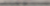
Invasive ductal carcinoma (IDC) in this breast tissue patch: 0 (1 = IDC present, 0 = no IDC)